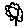
Label: flower